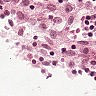
Metastatic tissue present: no